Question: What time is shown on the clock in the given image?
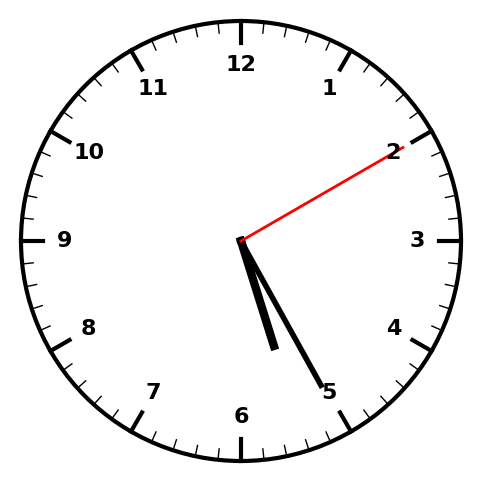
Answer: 05:25:10